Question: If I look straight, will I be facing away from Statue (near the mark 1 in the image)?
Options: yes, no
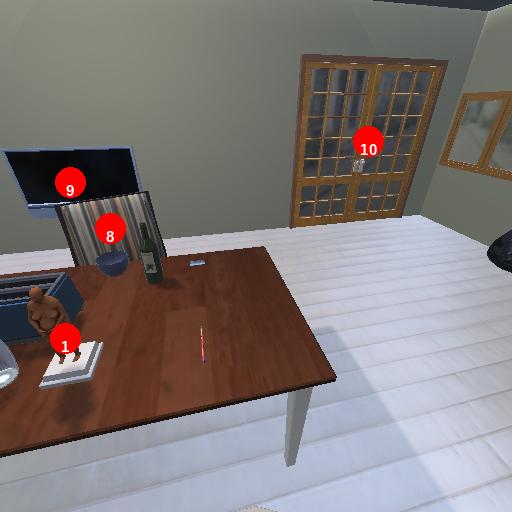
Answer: yes